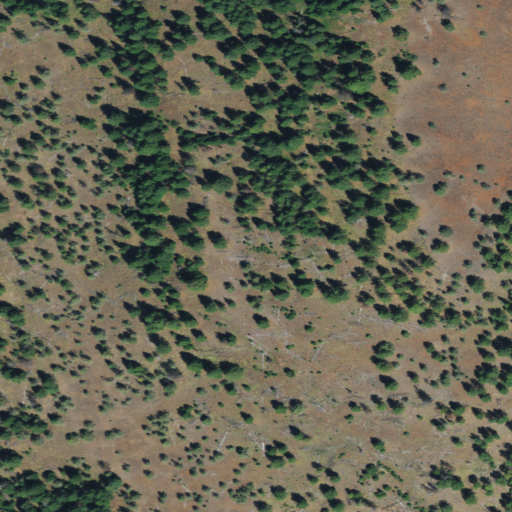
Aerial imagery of mountain in Oregon named Wild Horse Butte containing evergreen forest and grassland